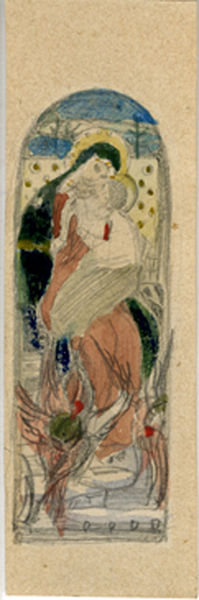
Titel: Design for a series of Stained Glass Cathedral or Church Windows, Design for a series of Stained Glass Cathedral or Church Windows
Künstler: Mikhail Nesterov
Standort: Amherst (Massachusetts, USA)
Institution: Mead Art Museum, Amherst College
Schlagwörter: bäume, menschen, blue, church, red, religious, steps, white, window, black, dress, gold, green, grey, klimt, painting, portrait, robe, seated, sitting, woman, yellow, pink, brown, angel, angels, cloud, clouds, sky, tree, building, landscape, lap, orange, trees, child, light, drawing, paper, frame, coat, mother, bird, illustration, sketch, saint, couple, pair, wings, dead, virgin, abstract, town, peach, love, baum, madonna, mantle, design, jesus, drawings, colored, watercolor, watercolour, colors, study, pencil, religion, dove, fire, christ, crayon, baby, colour, paint, vogel, maria, joseph, mary, fenster, blurry, landschaft, blessing, son, lovers, body, altarpiece, manuscript, halo, holy, divine, infant, byzantine, stained glass, kreide, halos, pieta, jungfrau, haloes, religous, vrgin mary, mum, encil, gustav klimt, ange;s, seraphim, beloved, virgin and child, verticle format, josepg, baby jesus, haols, enthroned, maryy, reliion